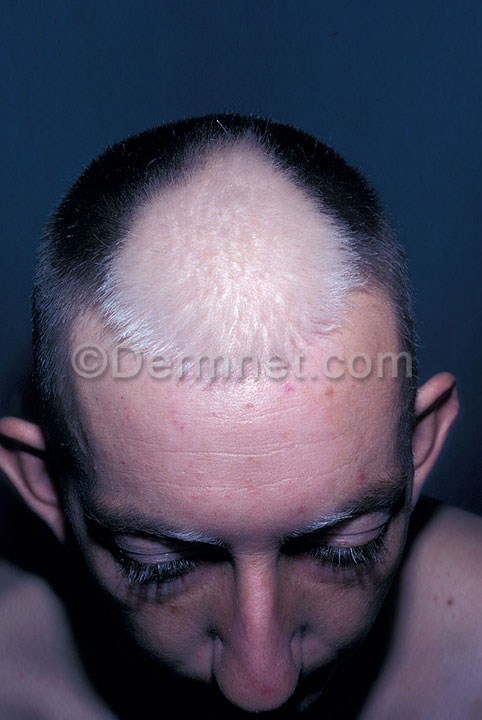
Disease: Light Diseases and Disorders of Pigmentation